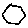
Label: hexagon